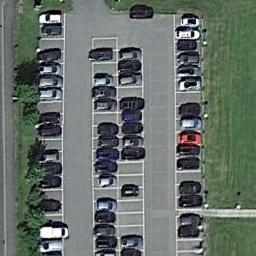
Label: parking_lot